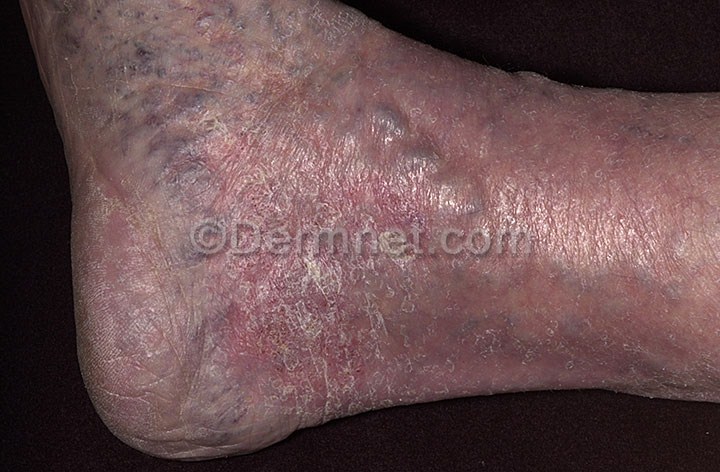
Disease: Eczema Photos